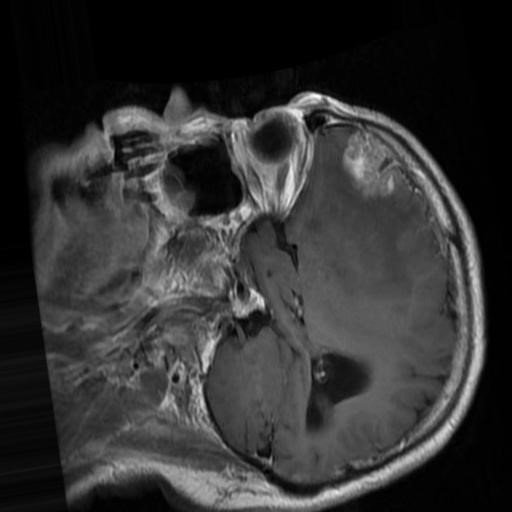
Label: brain_menin